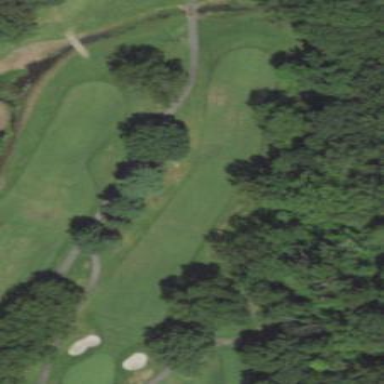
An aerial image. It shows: Grassy area designated as golf fairway.